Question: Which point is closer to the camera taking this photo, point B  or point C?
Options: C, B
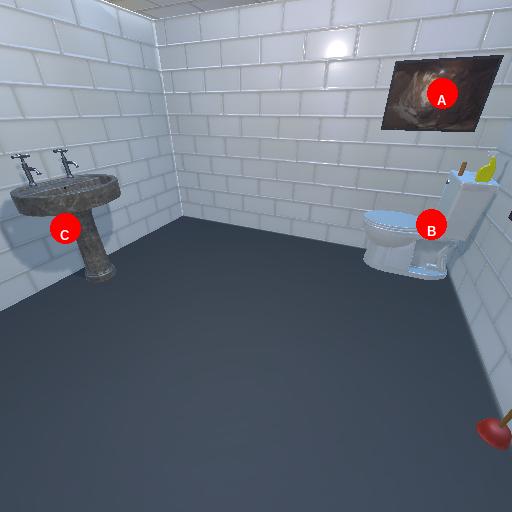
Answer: C